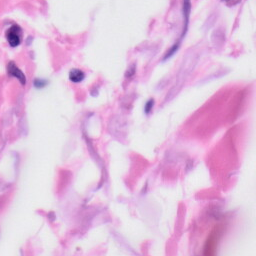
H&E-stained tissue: Skin